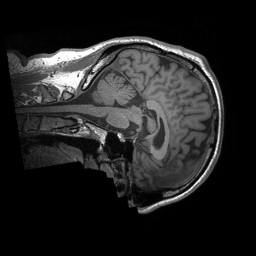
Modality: T1w
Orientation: sagittal
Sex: male
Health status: ill
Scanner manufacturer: siemens
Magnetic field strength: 3 T
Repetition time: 1.66 s
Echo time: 0.00254 s